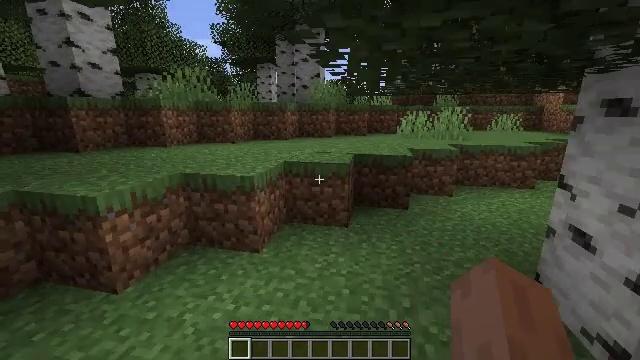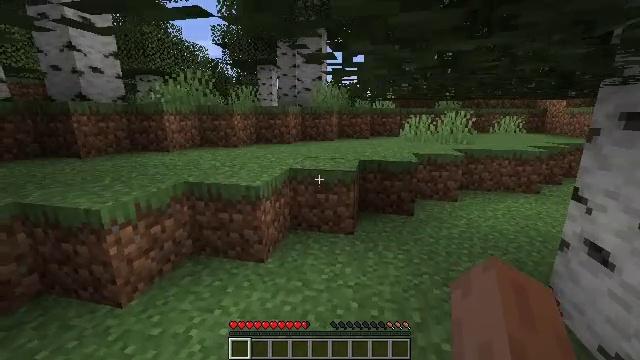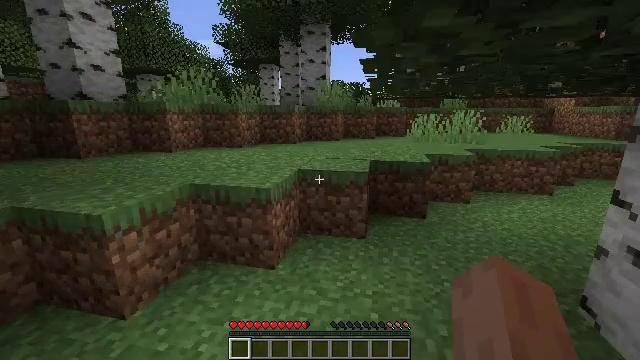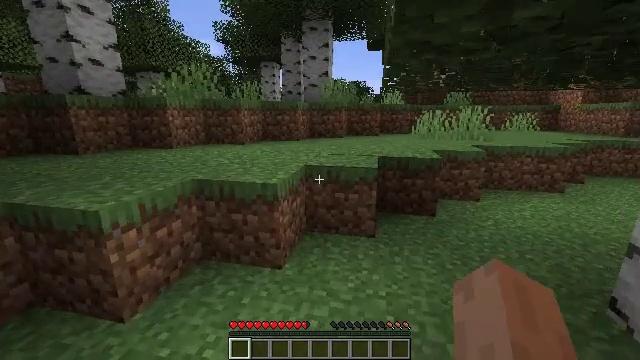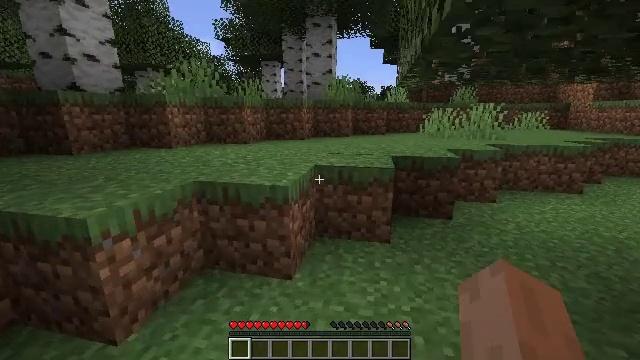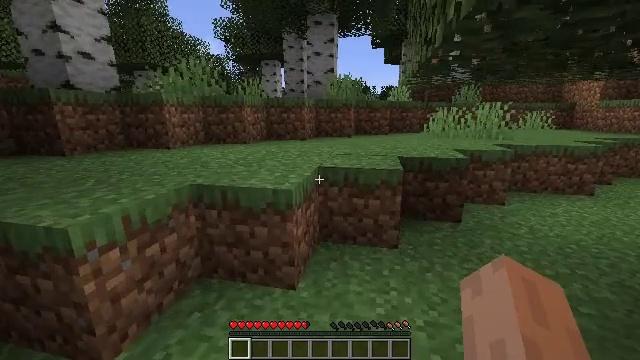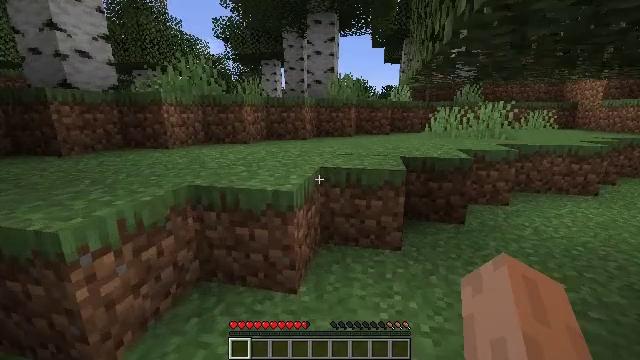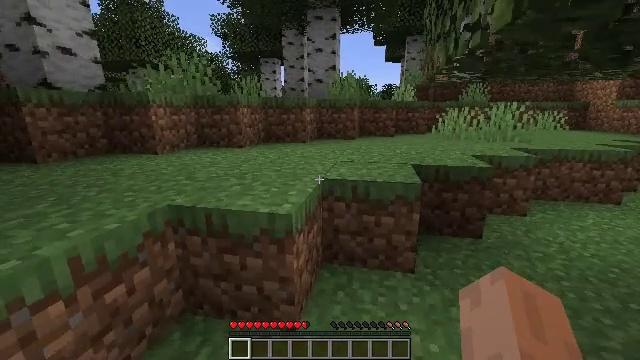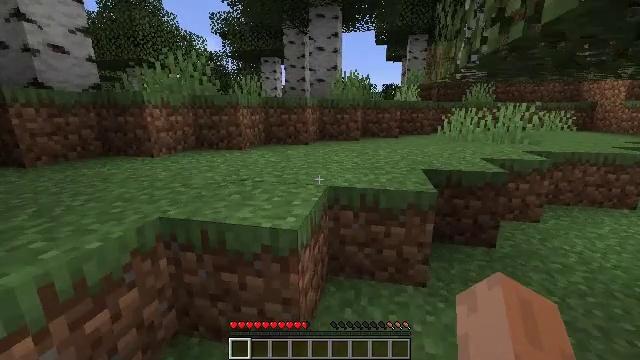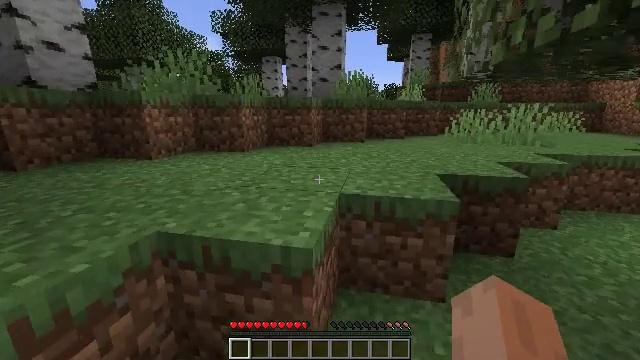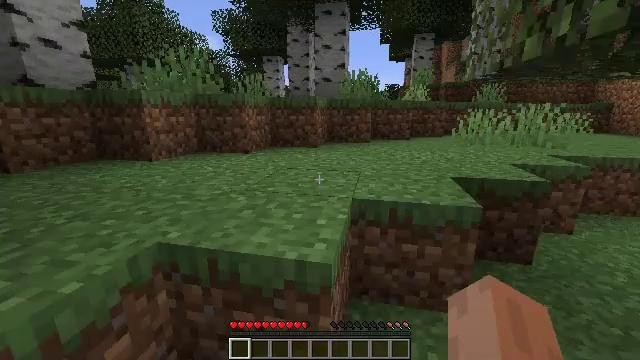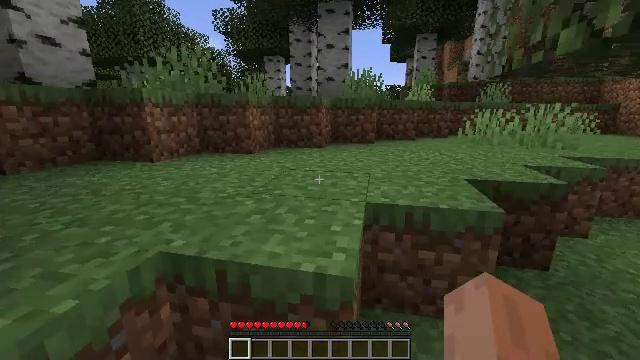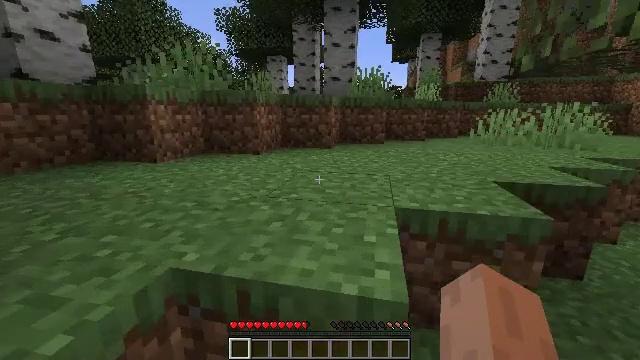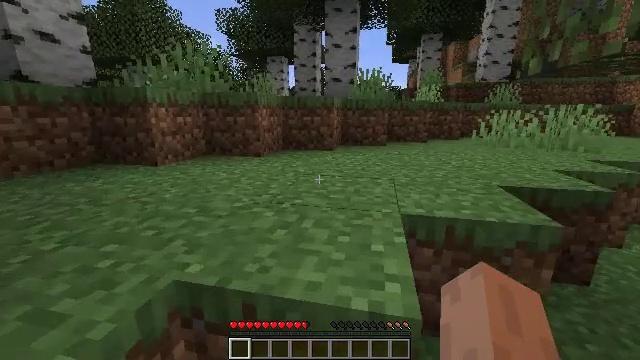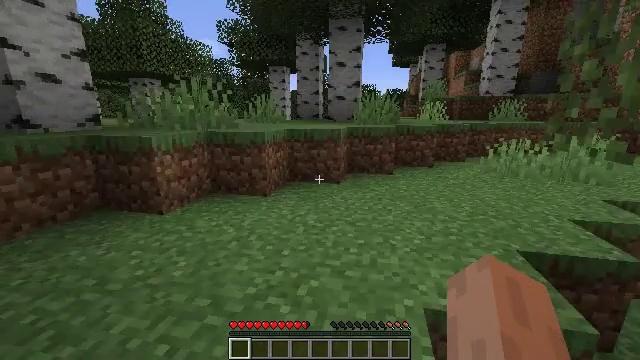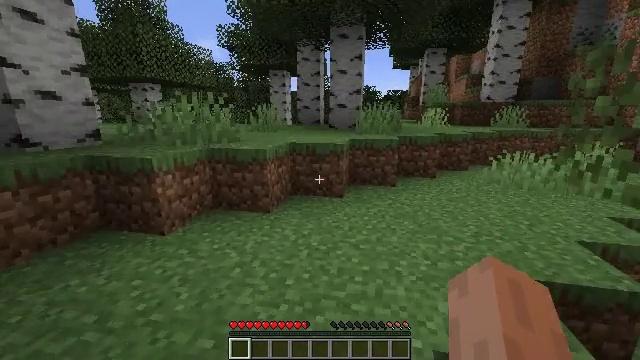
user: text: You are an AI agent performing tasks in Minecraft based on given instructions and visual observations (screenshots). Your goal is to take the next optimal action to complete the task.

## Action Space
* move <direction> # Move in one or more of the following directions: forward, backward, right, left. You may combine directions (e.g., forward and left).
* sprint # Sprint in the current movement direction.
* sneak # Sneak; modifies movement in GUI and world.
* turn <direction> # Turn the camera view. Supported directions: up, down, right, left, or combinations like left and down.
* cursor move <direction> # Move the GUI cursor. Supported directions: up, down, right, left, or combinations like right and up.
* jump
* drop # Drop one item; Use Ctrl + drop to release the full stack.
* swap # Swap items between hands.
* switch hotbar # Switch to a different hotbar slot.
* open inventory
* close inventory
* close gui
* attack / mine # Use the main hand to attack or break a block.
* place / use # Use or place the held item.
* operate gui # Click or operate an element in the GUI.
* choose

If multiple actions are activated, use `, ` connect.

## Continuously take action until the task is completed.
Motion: motion action
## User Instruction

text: Mine the peony flower from the ground.
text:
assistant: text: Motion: move forward and move left, jump
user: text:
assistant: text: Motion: move forward
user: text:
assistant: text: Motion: move forward
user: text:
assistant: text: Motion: move forward
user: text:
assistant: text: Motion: move forward
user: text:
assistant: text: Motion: move forward
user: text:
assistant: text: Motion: move forward
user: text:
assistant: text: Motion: move forward and move left
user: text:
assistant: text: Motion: move forward and move left
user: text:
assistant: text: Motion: move forward and move left
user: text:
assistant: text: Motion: move forward and move left
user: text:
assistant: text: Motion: move forward and move left
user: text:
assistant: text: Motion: move forward, jump
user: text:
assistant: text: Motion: move forward, jump
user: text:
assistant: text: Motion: move forward, jump
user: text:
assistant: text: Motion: move forward, jump
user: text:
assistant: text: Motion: move forward, jump
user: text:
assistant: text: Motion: move forward
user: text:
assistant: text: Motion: move forward
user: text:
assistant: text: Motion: move forward
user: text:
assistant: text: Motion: move forward
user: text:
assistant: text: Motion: move forward
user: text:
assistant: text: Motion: move forward
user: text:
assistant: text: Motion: move forward
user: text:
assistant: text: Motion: move forward
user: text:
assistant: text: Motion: move forward
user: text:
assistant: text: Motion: move forward
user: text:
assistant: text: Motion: move forward and move left
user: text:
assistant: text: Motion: move forward and move left, jump
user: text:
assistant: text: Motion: move forward and move left, jump